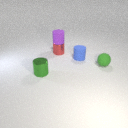
small blue rubber cylinder behind small green rubber sphere